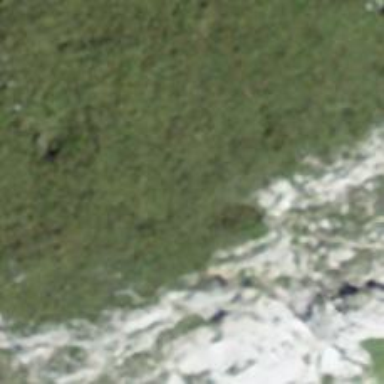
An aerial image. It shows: Cliff in nature.